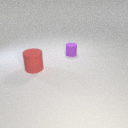
large red rubber cylinder in front of small purple rubber cylinder